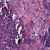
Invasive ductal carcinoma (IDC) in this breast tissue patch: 0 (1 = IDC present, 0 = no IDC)